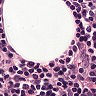
Metastatic tissue present: no